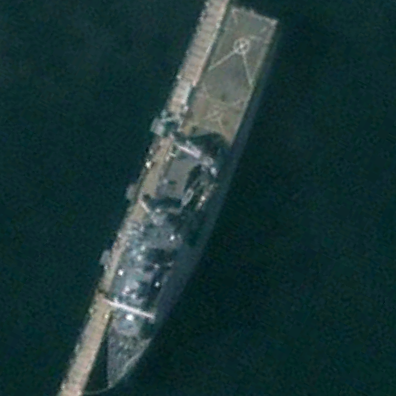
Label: combat